【题型】选择题　【知识点】解析几何　【难度】easy
已知两点$A(1,6\sqrt{3})$，$B(0,5\sqrt{3})$到直线$l$的距离均等于$a$，且这样的直线可作$4$条，则$a$的取值范围是（ ）

\vspace{0.2cm}
\noindent A．$a\geq1$ \qquad B．$0<a<1$ \qquad C．$0<a\leq1$ \qquad D．$0<a<2$

\vspace{0.2cm}
【解答】
\noindent \textbf{【答案】} B

\vspace{0.2cm}
\noindent \textbf{【分析】} 由题意做出简图，分别讨论$A,B$在同一侧和两侧两种情况，只需$a$小于$A,B$两点距离的一半，再由两点间的距离公式即可求出$a$的取值范围.

\vspace{0.2cm}
\noindent \textbf{【解析】} 解：由题意如图所示：

\noindent 因为若$A,B$在直线的同一侧，可做两条直线，
所以若这样的直线有$4$条，则当$A,B$两点分别在直线的两侧时，还应该有两条，
所以$2a$小于$A,B$的距离，
因为$|AB|=\sqrt{(1-0)^2+(6\sqrt{3}-5\sqrt{3})^2}=2$，
所以$0<2a<2$，
所以：$0<a<1$，
故选：B.

\vspace{0.2cm}
\noindent \textbf{【点睛】} 考查点到直线的距离公式，属于中档题.

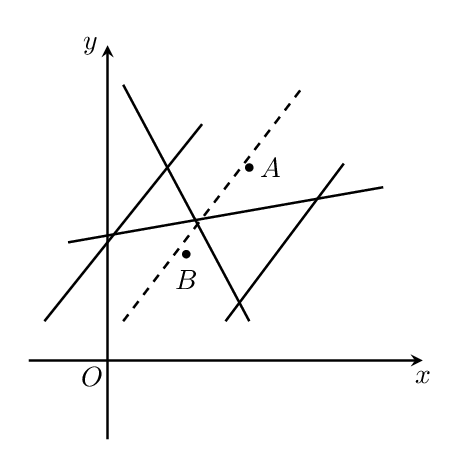